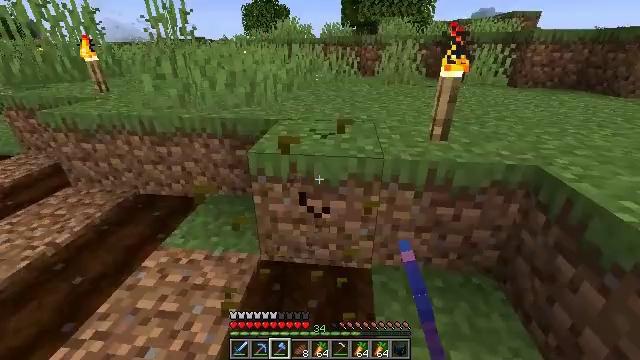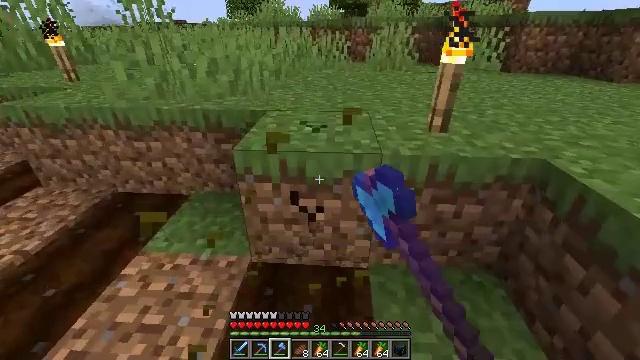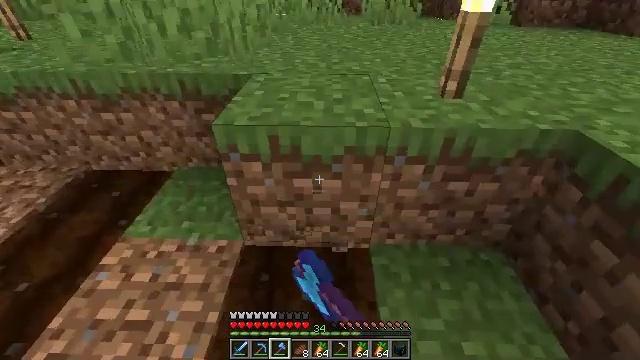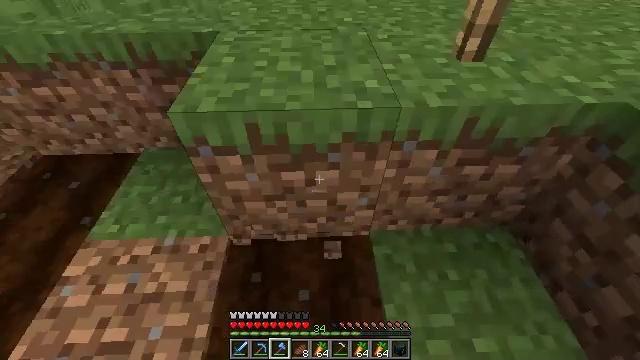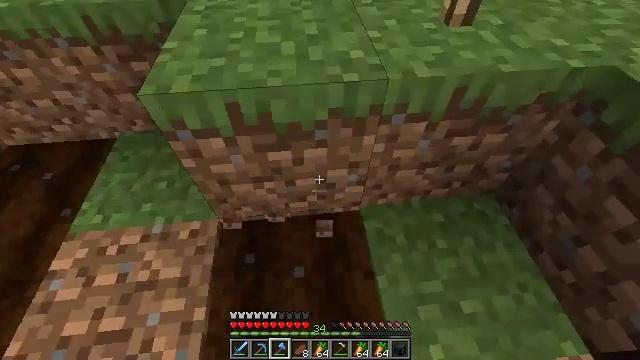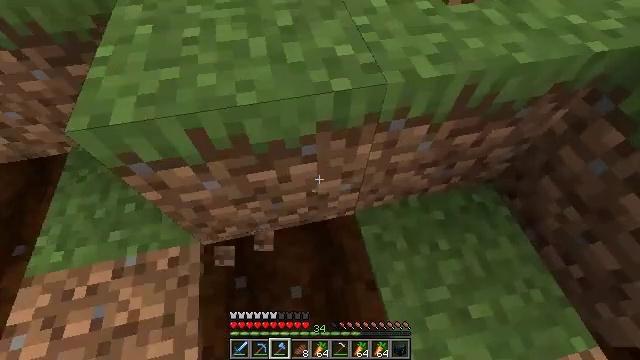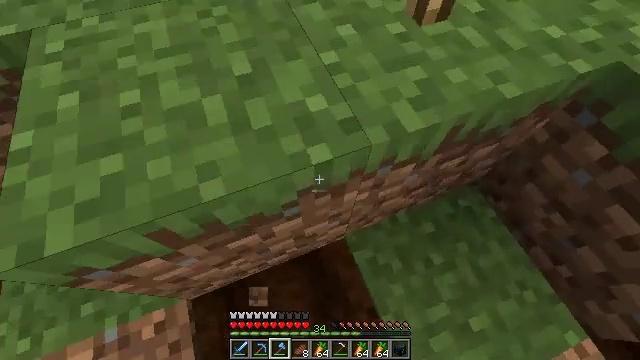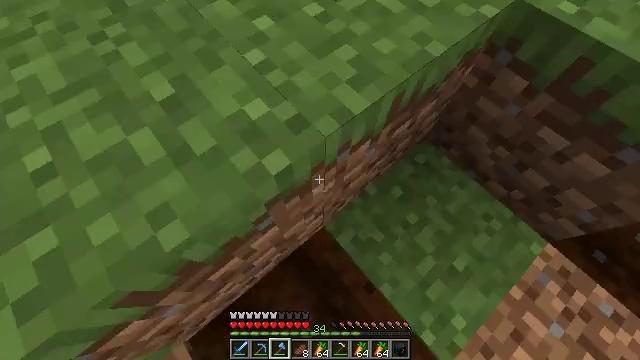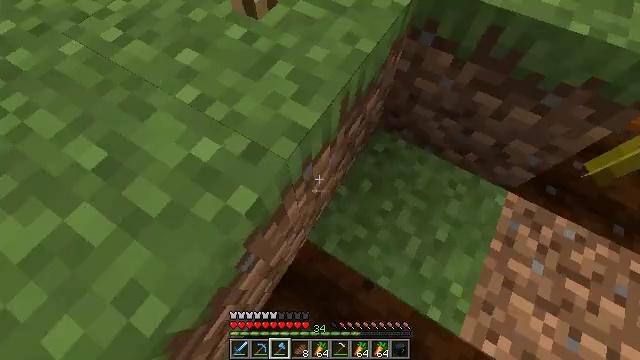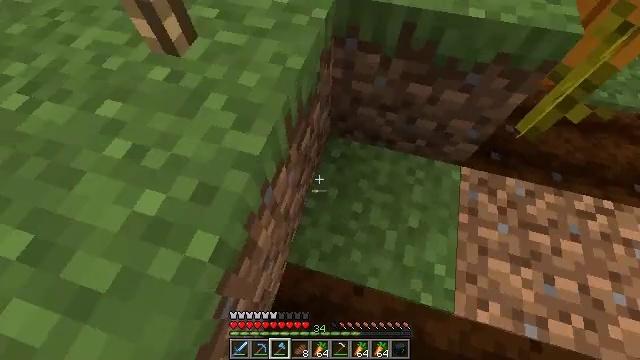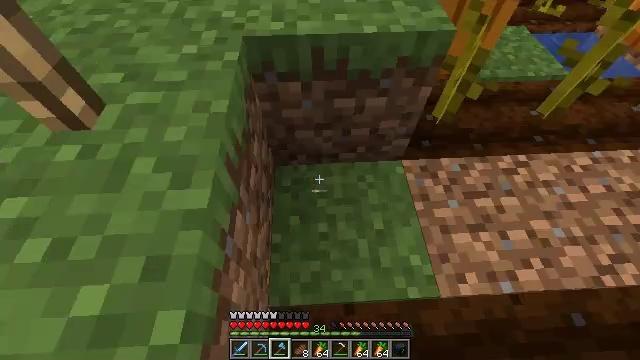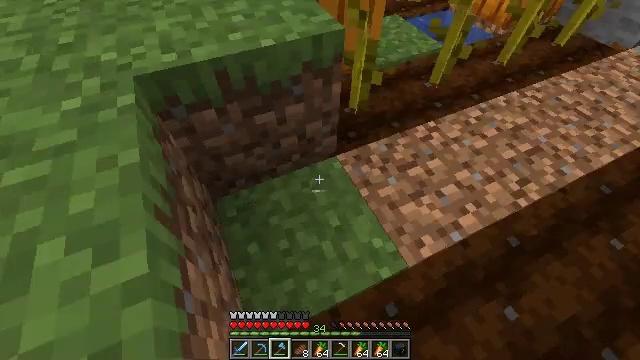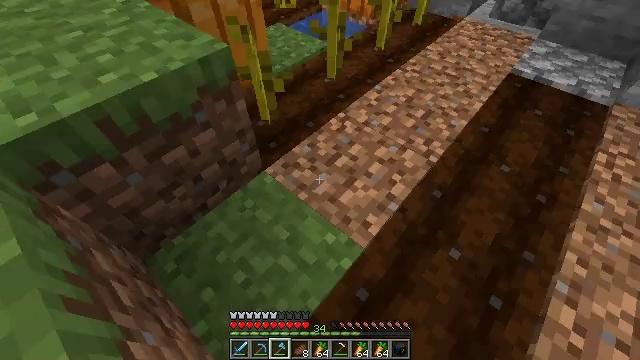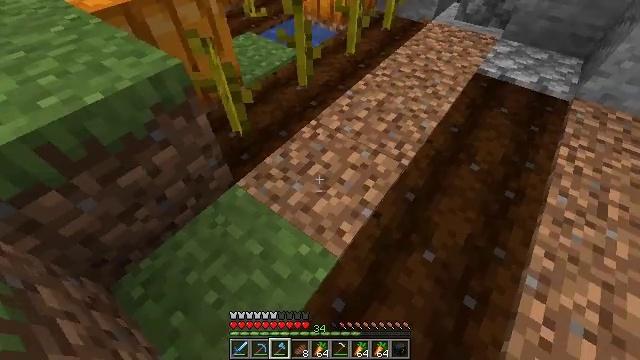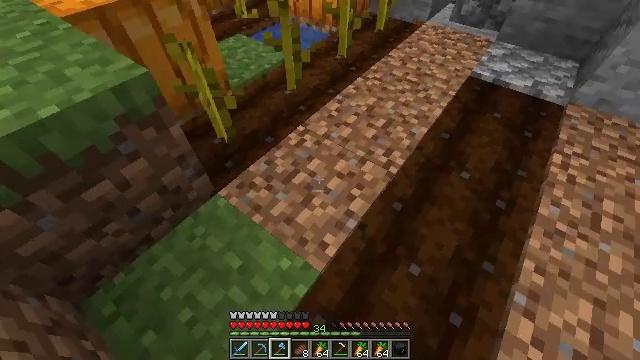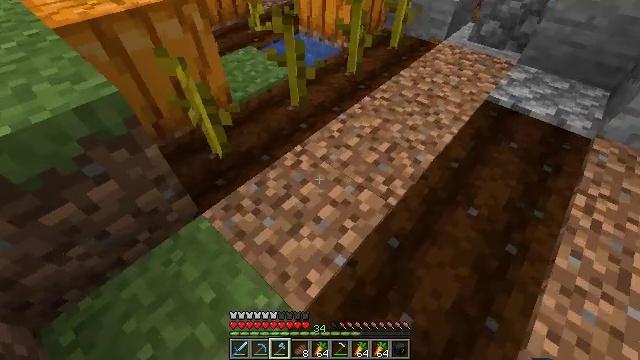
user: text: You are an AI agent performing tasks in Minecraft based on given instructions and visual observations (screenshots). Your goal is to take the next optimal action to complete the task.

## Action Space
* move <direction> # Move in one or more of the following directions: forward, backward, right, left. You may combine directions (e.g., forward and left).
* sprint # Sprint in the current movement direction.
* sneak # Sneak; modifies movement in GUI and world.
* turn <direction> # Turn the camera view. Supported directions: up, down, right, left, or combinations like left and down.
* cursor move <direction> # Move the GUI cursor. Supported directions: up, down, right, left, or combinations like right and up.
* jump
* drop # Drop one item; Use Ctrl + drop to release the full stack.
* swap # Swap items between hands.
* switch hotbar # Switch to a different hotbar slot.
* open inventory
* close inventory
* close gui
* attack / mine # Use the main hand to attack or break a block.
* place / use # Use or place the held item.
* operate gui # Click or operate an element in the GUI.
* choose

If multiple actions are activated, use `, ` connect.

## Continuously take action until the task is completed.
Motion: motion action
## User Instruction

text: Break the pumpkin to collect it.
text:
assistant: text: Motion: move forward, turn right and down, attack / mine
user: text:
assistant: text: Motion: move forward, turn right and down
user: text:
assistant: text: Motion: move forward, turn right and down
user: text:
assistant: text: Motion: move forward, turn right and down
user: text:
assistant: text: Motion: move forward, turn right and down
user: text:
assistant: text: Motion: move forward, turn right and down
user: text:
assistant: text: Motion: turn right and down
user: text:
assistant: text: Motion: turn right
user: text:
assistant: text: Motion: turn right and up
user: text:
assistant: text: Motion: turn right and up
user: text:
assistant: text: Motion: turn right and up
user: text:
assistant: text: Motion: move right, turn right and up
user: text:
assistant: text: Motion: move forward and move right, turn right
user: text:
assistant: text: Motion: move forward and move right
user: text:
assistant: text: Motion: move forward, turn left and up
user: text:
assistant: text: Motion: move forward, turn left and up
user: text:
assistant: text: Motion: move forward
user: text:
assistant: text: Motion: move forward and move left
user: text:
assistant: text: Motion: move forward and move left, turn right
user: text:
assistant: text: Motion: move forward and move left, turn left and up
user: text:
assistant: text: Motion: move forward and move left, turn left and up
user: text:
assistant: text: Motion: no_op
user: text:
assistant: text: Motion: no_op
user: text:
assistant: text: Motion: turn down
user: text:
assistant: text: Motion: turn down
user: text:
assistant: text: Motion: no_op
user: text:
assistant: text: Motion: turn left
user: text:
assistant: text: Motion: turn left and up
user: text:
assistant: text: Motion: turn up
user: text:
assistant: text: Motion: turn up